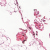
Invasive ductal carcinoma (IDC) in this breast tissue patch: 0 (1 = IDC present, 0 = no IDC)